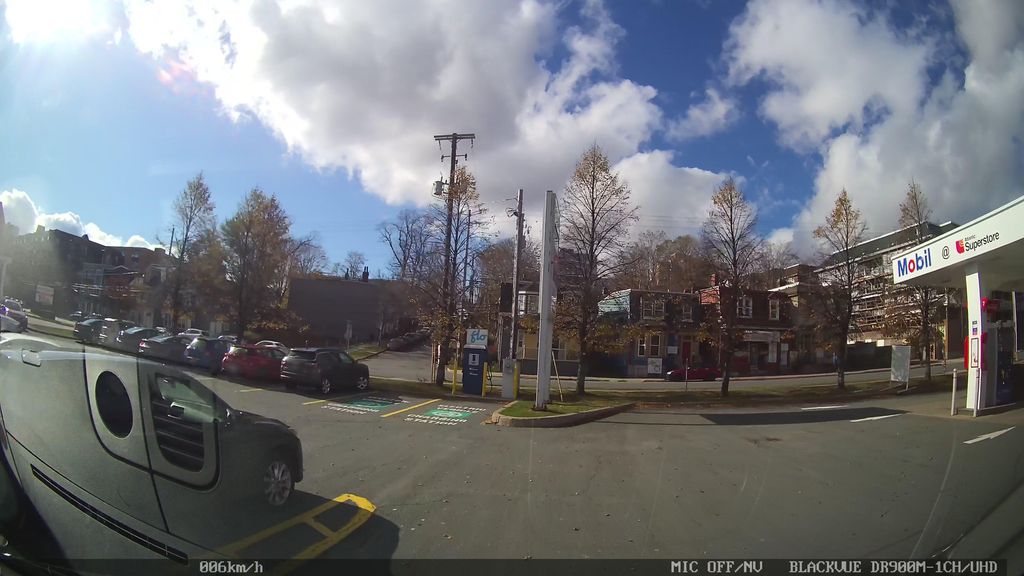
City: halifax